Question: I found this code on the internet. I pasted into my notepad++ and then changed these two files to match the ones that I created on my desktop.
'''
<script src='C:/Users/home-1/Desktop/Box2dWeb-2.1.a.3.js'></script>
<script src='C:/Users/home-1/Desktop/example5.js'></script>
'''
I have the script tag in the html file but I have tried it in the code and in the file and neither of them seem to work.
For some reason the page does not work. I would like to know what is different with this page and why it does not work.
'''
Box2dWeb-2.1.a.3.js
'''
and then created the example5.js file and have it also on my desktop. This should show a canvas along with several objects that you can drop and drag on the screen.
'''
<!DOCTYPE HTML>
<html lang="en">
<head>
<meta charset="UTF-8">
<title>Mouse Joint</title>
<script src='C:/Users/home-1/Desktop/Box2dWeb-2.1.a.3.js'></script>
<script src='C:/Users/home-1/Desktop/example5.js'></script>
<style>
canvas
{
background-color:black;
}
</style>
</head>
<body>
<canvas id='b2dCanvas' width='1024' height='500'>Broswer does not
support Canvas Tag</canvas>
<script>
(function() {
var b2Vec2 = Box2D.Common.Math.b2Vec2;
var b2BodyDef = Box2D.Dynamics.b2BodyDef;
var b2Body = Box2D.Dynamics.b2Body;
var b2FixtureDef = Box2D.Dynamics.b2FixtureDef;
var b2Fixture = Box2D.Dynamics.b2Fixture;
var b2World = Box2D.Dynamics.b2World;
var b2MassData = Box2D.Collision.Shapes.b2MassData;
var b2PolygonShape = Box2D.Collision.Shapes.b2PolygonShape;
var b2CircleShape = Box2D.Collision.Shapes.b2CircleShape;
var b2DebugDraw = Box2D.Dynamics.b2DebugDraw;
var Physics = window.Physics = function(element,scale) {
var gravity = new b2Vec2(0,9.8);
this.world = new b2World(gravity, true);
this.element = element;
this.context = element.getContext("2d");
this.scale = scale || 20;
this.dtRemaining = 0;
this.stepAmount = 1/60;
};
Physics.prototype.debug = function() {
this.debugDraw = new b2DebugDraw();
this.debugDraw.SetSprite(this.context);
this.debugDraw.SetDrawScale(this.scale);
this.debugDraw.SetFillAlpha(0.3);
this.debugDraw.SetLineThickness(1.0);
this.debugDraw.SetFlags(b2DebugDraw.e_shapeBit | b2DebugDraw.e_jointBit);
this.world.SetDebugDraw(this.debugDraw);
};
Physics.prototype.step = function(dt) {
this.dtRemaining += dt;
while(this.dtRemaining > this.stepAmount) {
this.dtRemaining -= this.stepAmount;
this.world.Step(this.stepAmount,
10, // velocity iterations
10);// position iterations
}
if(this.debugDraw) {
this.world.DrawDebugData();
} else {
var obj = this.world.GetBodyList();
this.context.clearRect(0,0,this.element.width,this.element.height);
this.context.save();
this.context.scale(this.scale,this.scale);
while(obj) {
var body = obj.GetUserData();
if(body)
{
body.draw(this.context);
}
obj = obj.GetNext();
}
this.context.restore();
}
};
Physics.prototype.click = function(callback) {
var self = this;
function handleClick(e) {
e.preventDefault();
var point = {
x: (e.offsetX || e.layerX) / self.scale,
y: (e.offsetY || e.layerY) / self.scale
};
self.world.QueryPoint(function(fixture) {
callback(fixture.GetBody(),
fixture,
point);
},point);
}
this.element.addEventListener("mousedown",handleClick);
this.element.addEventListener("touchstart",handleClick);
};
Physics.prototype.dragNDrop = function() {
var self = this;
var obj = null;
var joint = null;
function calculateWorldPosition(e) {
return point = {
x: (e.offsetX || e.layerX) / self.scale,
y: (e.offsetY || e.layerY) / self.scale
};
}
this.element.addEventListener("mousedown",function(e) {
e.preventDefault();
var point = calculateWorldPosition(e);
self.world.QueryPoint(function(fixture) {
obj = fixture.GetBody().GetUserData();
},point);
});
this.element.addEventListener("mousemove",function(e) {
if(!obj) { return; }
var point = calculateWorldPosition(e);
if(!joint) {
var jointDefinition = new Box2D.Dynamics.Joints.b2MouseJointDef();
jointDefinition.bodyA = self.world.GetGroundBody();
jointDefinition.bodyB = obj.body;
jointDefinition.target.Set(point.x,point.y);
jointDefinition.maxForce = 100000;
jointDefinition.timeStep = self.stepAmount;
joint = self.world.CreateJoint(jointDefinition);
}
joint.SetTarget(new b2Vec2(point.x,point.y));
});
this.element.addEventListener("mouseup",function(e) {
obj = null;
if(joint) {
self.world.DestroyJoint(joint);
joint = null;
}
});
};
Physics.prototype.collision = function() {
this.listener = new Box2D.Dynamics.b2ContactListener();
this.listener.PostSolve = function(contact,impulse) {
var bodyA = contact.GetFixtureA().GetBody().GetUserData(),
bodyB = contact.GetFixtureB().GetBody().GetUserData();
if(bodyA.contact) { bodyA.contact(contact,impulse,true) }
if(bodyB.contact) { bodyB.contact(contact,impulse,false) }
};
this.world.SetContactListener(this.listener);
};
var Body = window.Body = function(physics,details) {
this.details = details = details || {};
// Create the definition
this.definition = new b2BodyDef();
// Set up the definition
for(var k in this.definitionDefaults) {
this.definition[k] = details[k] || this.definitionDefaults[k];
}
this.definition.position = new b2Vec2(details.x || 0, details.y || 0);
this.definition.linearVelocity = new b2Vec2(details.vx || 0, details.vy || 0);
this.definition.userData = this;
this.definition.type = details.type == "static" ? b2Body.b2_staticBody :
b2Body.b2_dynamicBody;
// Create the Body
this.body = physics.world.CreateBody(this.definition);
// Create the fixture
this.fixtureDef = new b2FixtureDef();
for(var l in this.fixtureDefaults) {
this.fixtureDef[l] = details[l] || this.fixtureDefaults[l];
}
details.shape = details.shape || this.defaults.shape;
switch(details.shape) {
case "circle":
details.radius = details.radius || this.defaults.radius;
this.fixtureDef.shape = new b2CircleShape(details.radius);
break;
case "polygon":
this.fixtureDef.shape = new b2PolygonShape();
this.fixtureDef.shape.SetAsArray(details.points,details.points.length);
break;
case "block":
default:
details.width = details.width || this.defaults.width;
details.height = details.height || this.defaults.height;
this.fixtureDef.shape = new b2PolygonShape();
this.fixtureDef.shape.SetAsBox(details.width/2,
details.height/2);
break;
}
this.body.CreateFixture(this.fixtureDef);
};
Body.prototype.defaults = {
shape: "block",
width: 4,
height: 4,
radius: 1
};
Body.prototype.fixtureDefaults = {
density: 2,
friction: 1,
restitution: 0.2
};
Body.prototype.definitionDefaults = {
active: true,
allowSleep: true,
angle: 0,
angularVelocity: 0,
awake: true,
bullet: false,
fixedRotation: false
};
Body.prototype.draw = function(context) {
var pos = this.body.GetPosition(),
angle = this.body.GetAngle();
context.save();
context.translate(pos.x,pos.y);
context.rotate(angle);
if(this.details.color) {
context.fillStyle = this.details.color;
switch(this.details.shape) {
case "circle":
context.beginPath();
context.arc(0,0,this.details.radius,0,Math.PI*2);
context.fill();
break;
case "polygon":
var points = this.details.points;
context.beginPath();
context.moveTo(points[0].x,points[0].y);
for(var i=1;i<points.length;i++) {
context.lineTo(points[i].x,points[i].y);
}
context.fill();
break;
case "block":
context.fillRect(-this.details.width/2,
-this.details.height/2,
this.details.width,
this.details.height);
default:
break;
}
}
if(this.details.image) {
context.drawImage(this.details.image,
-this.details.width/2,
-this.details.height/2,
this.details.width,
this.details.height);
}
context.restore();
}
var physics,
lastFrame = new Date().getTime();
window.gameLoop = function() {
var tm = new Date().getTime();
requestAnimationFrame(gameLoop);
var dt = (tm - lastFrame) / 1000;
if(dt > 1/15) { dt = 1/15; }
physics.step(dt);
lastFrame = tm;
};
function init() {
var img = new Image();
// Wait for the image to load
img.addEventListener("load", function() {
physics = window.physics = new Physics(document.getElementById("b2dCanvas"));
physics.collision();
// Create some walls
new Body(physics, { color: "red", type: "static", x: 0, y: 0, height: 50, width: 0.5 });
new Body(physics, { color: "red", type: "static", x:51, y: 0, height: 50, width: 0.5});
new Body(physics, { color: "red", type: "static", x: 0, y: 0, height: 0.5, width: 120 });
new Body(physics, { color: "red", type: "static", x: 0, y:25, height: 0.5, width: 120 });
new Body(physics, { image: img, x: 5, y: 8 });
new Body(physics, { image: img, x: 13, y: 8 });
new Body(physics, { color: "blue", x: 8, y: 3 });
new Body(physics, { color: "gray", shape: "circle", radius: 4, x: 5, y: 20 });
new Body(physics, { color: "pink", shape: "polygon",
points: [ { x: 0, y: 0 }, { x: 0, y: 4 },{ x: -10, y: 0 } ],
x: 20, y: 5 });
physics.dragNDrop();
requestAnimationFrame(gameLoop);
});
img.src = "images/bricks.jpg";
}
window.addEventListener("load",init);
}());
// Lastly, add in the 'requestAnimationFrame' shim, if necessary. Does nothing
// if 'requestAnimationFrame' is already on the 'window' object.
(function() {
var lastTime = 0;
var vendors = ['ms', 'moz', 'webkit', 'o'];
for(var x = 0; x < vendors.length && !window.requestAnimationFrame; ++x) {
window.requestAnimationFrame = window[vendors[x]+'RequestAnimationFrame'];
window.cancelAnimationFrame =
window[vendors[x]+'CancelAnimationFrame'] || window[vendors[x]+'CancelRequestAnimationFrame'];
}
if (!window.requestAnimationFrame) {
window.requestAnimationFrame = function(callback, element) {
var currTime = new Date().getTime();
var timeToCall = Math.max(0, 16 - (currTime - lastTime));
var id = window.setTimeout(function() { callback(currTime + timeToCall); },
timeToCall);
lastTime = currTime + timeToCall;
return id;
};
}
if (!window.cancelAnimationFrame) {
window.cancelAnimationFrame = function(id) {
clearTimeout(id);
};
}
}());
</script>
</body>
</html>
'''
Below is what the code is supposed to produce on the screen. I was wanting to use this one as an example but have not been able to get it to work.

This is how I have the files currently:
'''
<script src='Box2dWeb-2.1.a.3.js'></script>
<script src='example5.js'></script>
'''
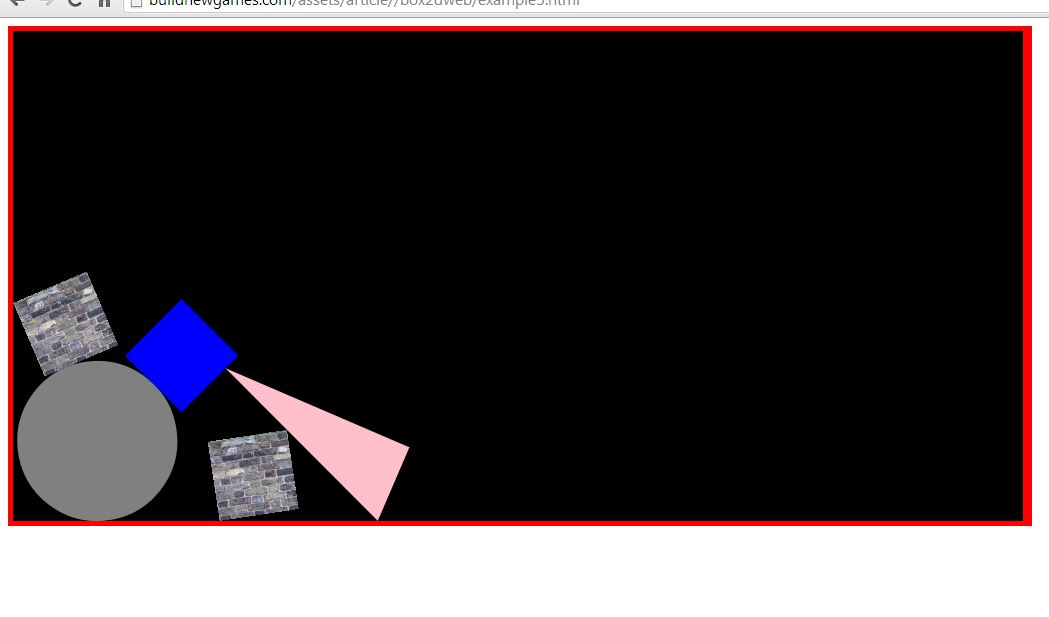
Answer: You need a 'file:///' prefix for both of them, e.g. 'file:///C:\Users\home-1\Desktop\example5.js'; I'd just use a relative path, though.
Assuming the file is on your desktop too,
'''
<script src="Box2dWeb-2.1.a.3.js"></script>
<script src="example5.js"></script>
'''
Much more portable.